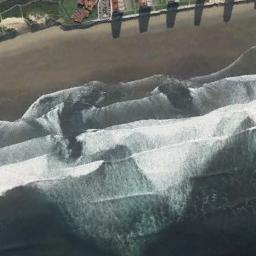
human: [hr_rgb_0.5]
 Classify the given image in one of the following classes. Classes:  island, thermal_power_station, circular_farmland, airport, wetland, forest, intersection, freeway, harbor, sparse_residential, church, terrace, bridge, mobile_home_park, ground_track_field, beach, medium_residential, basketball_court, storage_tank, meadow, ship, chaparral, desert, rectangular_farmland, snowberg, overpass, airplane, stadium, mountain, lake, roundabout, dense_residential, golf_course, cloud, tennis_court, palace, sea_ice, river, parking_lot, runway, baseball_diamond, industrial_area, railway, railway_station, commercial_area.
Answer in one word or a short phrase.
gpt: beach